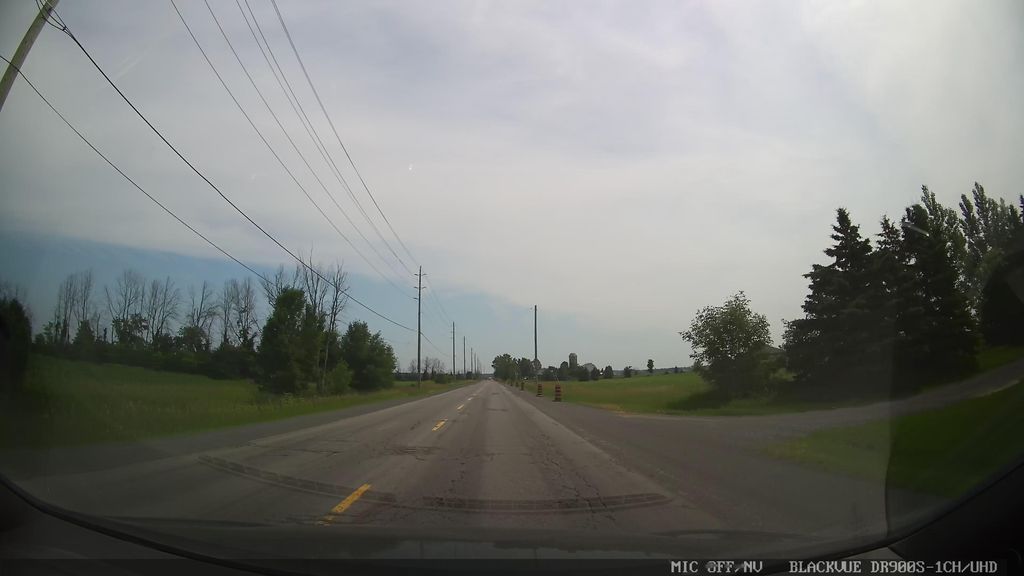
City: ottawa-gatineau